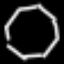
Label: octagon